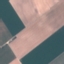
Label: AnnualCrop